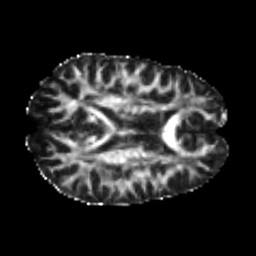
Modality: FA
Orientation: axial
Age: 22
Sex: male
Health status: healthy
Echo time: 0.074 s